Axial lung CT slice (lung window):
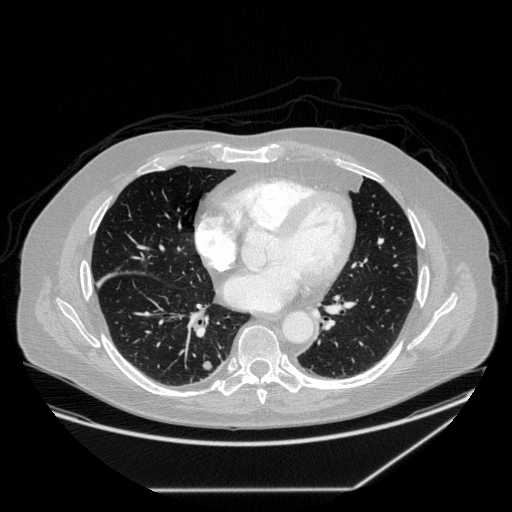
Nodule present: yes
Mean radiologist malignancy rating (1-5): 3